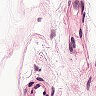
Metastatic tissue present: no